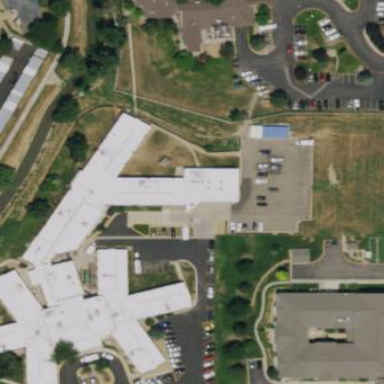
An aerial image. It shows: Building.